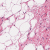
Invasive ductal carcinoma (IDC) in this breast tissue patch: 0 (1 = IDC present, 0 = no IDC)